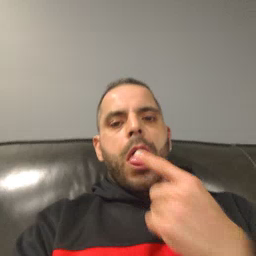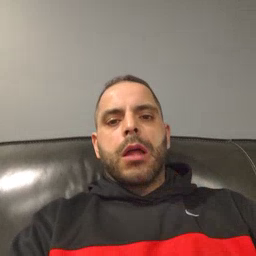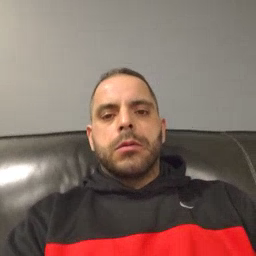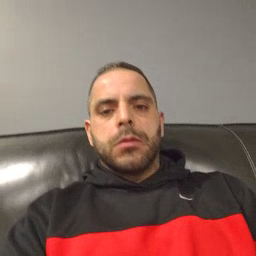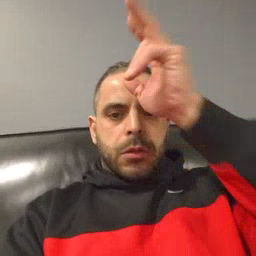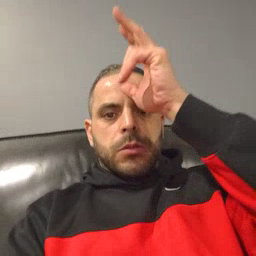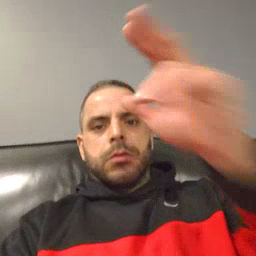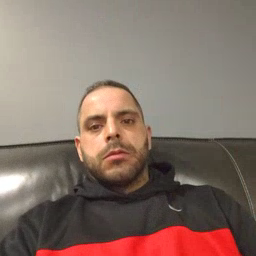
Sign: hen